Question: I use custom marker Icon for google Maps. My problem is simple, transparent png that I prepared has extra 23px of empty space at the bottom - this is done for some photoshop glow effect, but an actual point of marker starts at 23px from bottom.
How do I take this into consideration so that marker lands on the right spot? I need something like margin-bottom:-23px; but with javascript.
Hard way would be to calculate 23px in latlong measures and than adjust marker position. But that would be insanely ugly...
Any ideas?
so far I've this:
'''
var marker_icon = new google.maps.MarkerImage('<?php echo get_bloginfo("template_url"); ?>/images/marker.png', new google.maps.Point(10,10));
var marker = new google.maps.Marker({
position: latlngPos,
map: map,
icon: marker_icon
});
'''
but since I changed icon: to the variable, I don't see marker anymore. Console tells me nothing.
image is this:

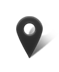
Answer: See the documentation on how to define a <URL>
> anchor | Point | The position at which to anchor an image in correspondance to the location of the marker on the map. By default, the anchor is located along the center point of the bottom of the image.url | string | The URL of the image or sprite sheet.
google.maps.MarkerShape object specification
It is computed from the top left corner of the image (0, 0). But you haven't provided the size.
<URL>
Your image is 59px x 72px
So I think the anchor should be 72-23: new google.maps.Point(30,49);
'''
var marker_icon = {
url: <your url>,
size: new google.maps.Size(59,72),
origin: new google.maps.Point(0,0),
anchor: new google.maps.Point(30,49)
};
'''